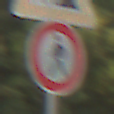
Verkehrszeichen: VerbotFussgaenger
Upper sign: Arbeitsstelle
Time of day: Midday
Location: Outdoor (Nature)
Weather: Clear
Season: Summer
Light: Natural